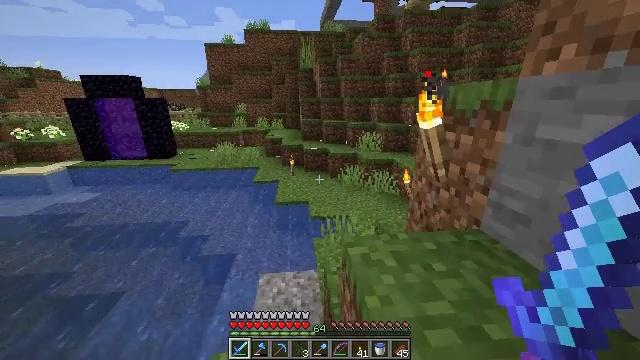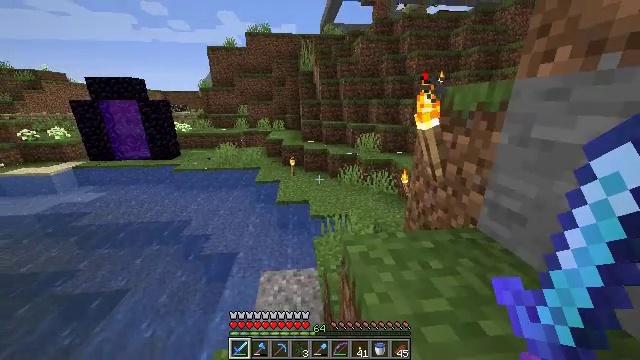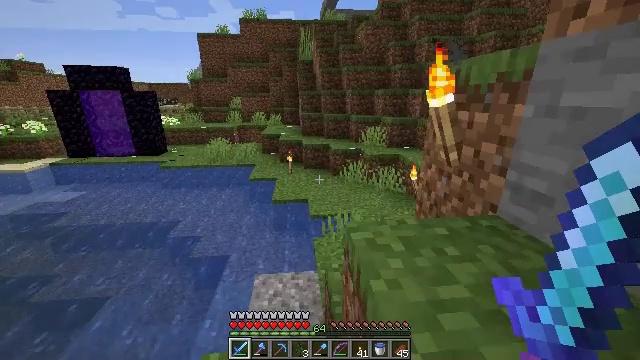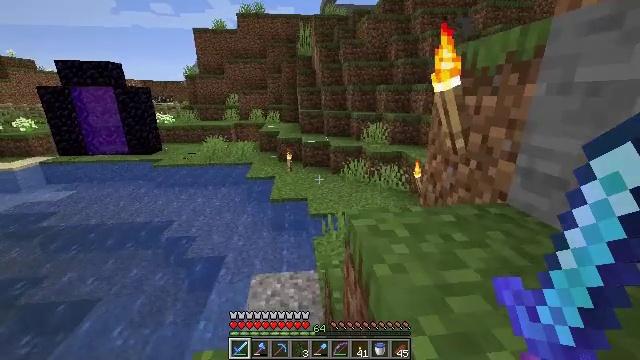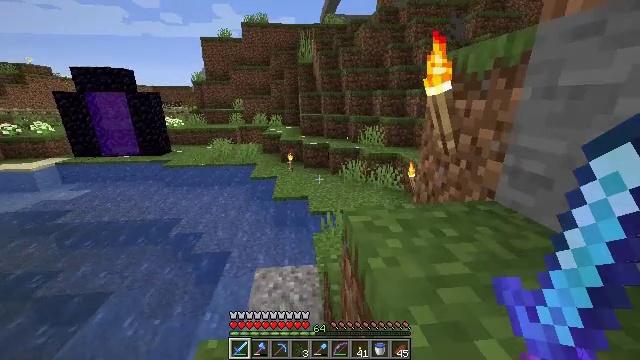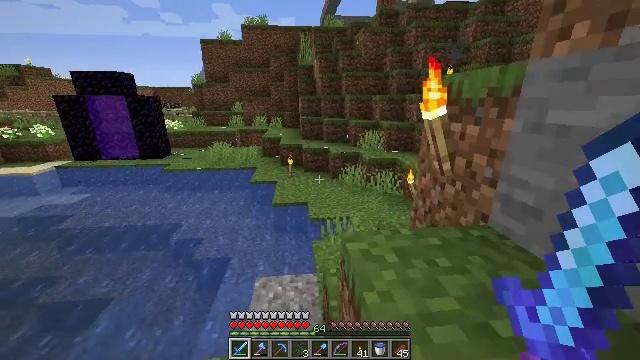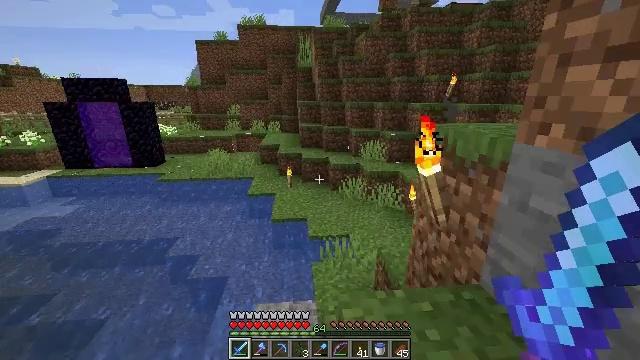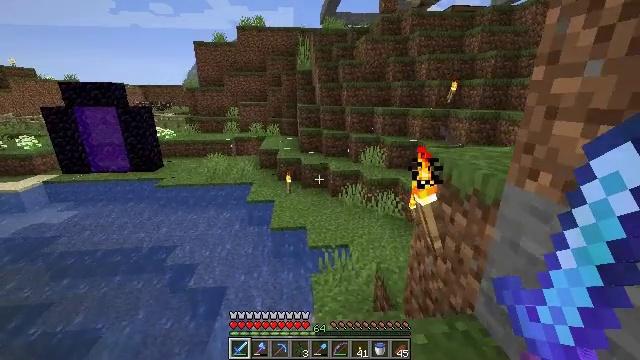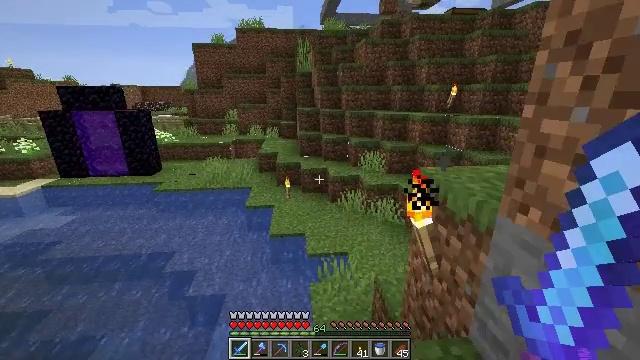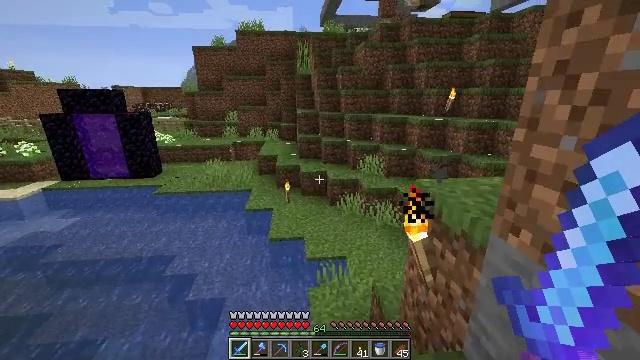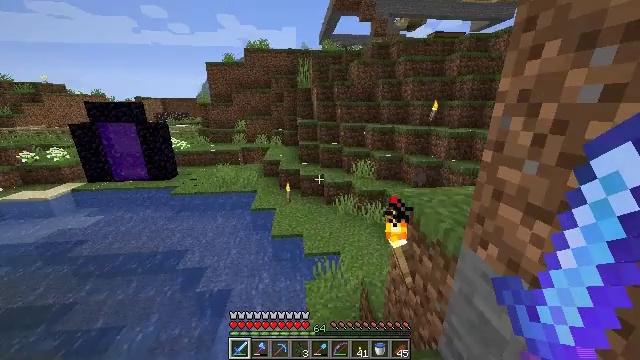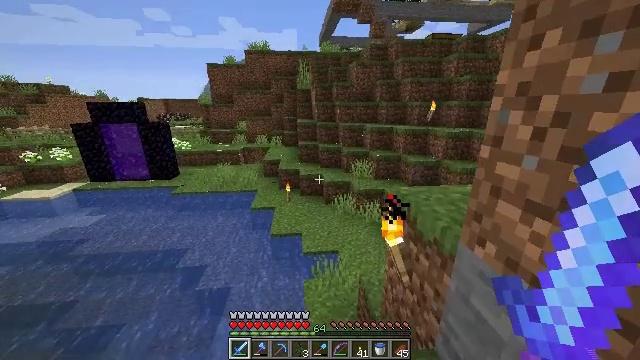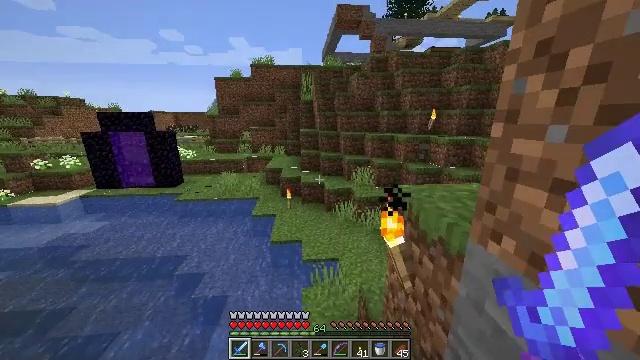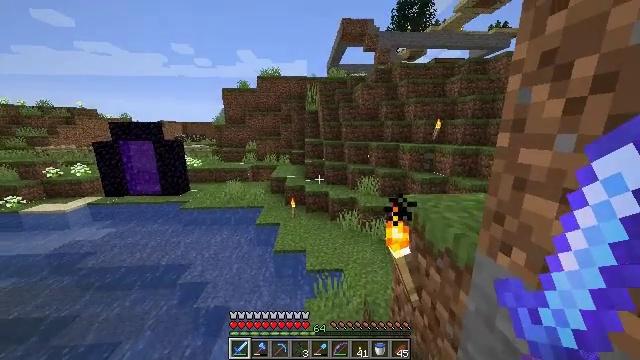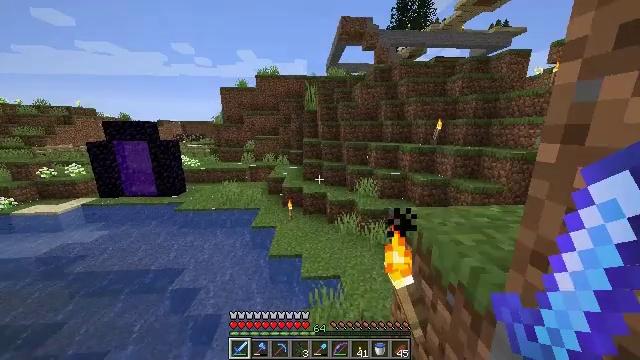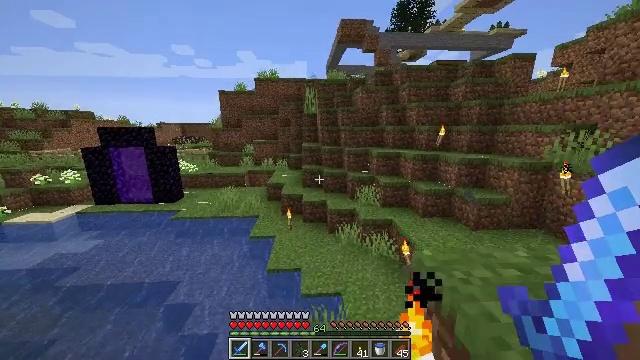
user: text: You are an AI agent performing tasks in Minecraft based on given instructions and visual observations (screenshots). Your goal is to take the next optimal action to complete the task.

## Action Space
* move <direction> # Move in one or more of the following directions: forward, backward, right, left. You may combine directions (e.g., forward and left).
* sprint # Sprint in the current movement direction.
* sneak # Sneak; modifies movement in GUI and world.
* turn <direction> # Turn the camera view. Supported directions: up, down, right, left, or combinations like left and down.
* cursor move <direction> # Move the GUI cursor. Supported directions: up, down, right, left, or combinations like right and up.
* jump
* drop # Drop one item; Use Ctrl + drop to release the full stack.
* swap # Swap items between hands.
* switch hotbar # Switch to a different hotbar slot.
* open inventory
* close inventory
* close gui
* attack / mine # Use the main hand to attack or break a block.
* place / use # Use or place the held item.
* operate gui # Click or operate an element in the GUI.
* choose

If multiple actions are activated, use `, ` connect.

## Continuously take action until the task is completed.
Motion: motion action
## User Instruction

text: Gather melon for food.
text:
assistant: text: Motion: move forward, sprint, jump
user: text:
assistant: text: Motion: move forward, sprint, jump
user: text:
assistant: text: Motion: move forward, sprint, jump
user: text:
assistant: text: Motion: move forward, sprint, jump
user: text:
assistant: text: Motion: move forward, sprint, jump
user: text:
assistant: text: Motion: move forward, sprint, jump
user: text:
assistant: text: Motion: move forward and move right, sprint, jump
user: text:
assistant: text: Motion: move forward and move right, sprint, jump
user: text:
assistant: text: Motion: move forward and move right, sprint, jump
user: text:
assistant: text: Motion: move forward and move right, sprint, jump
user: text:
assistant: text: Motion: move forward, sprint, jump
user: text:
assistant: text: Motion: move forward, sprint, turn up, jump
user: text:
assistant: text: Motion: move forward, sprint, turn left and up, jump
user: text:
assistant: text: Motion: move forward, sprint, jump
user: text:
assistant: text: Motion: move forward, sprint, jump
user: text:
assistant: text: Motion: move forward, sprint, jump
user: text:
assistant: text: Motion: move forward and move right, sprint, jump
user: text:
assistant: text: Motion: move forward and move right, sprint, jump
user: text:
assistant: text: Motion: move forward and move right, sprint, jump
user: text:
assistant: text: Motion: move forward and move right, sprint, jump
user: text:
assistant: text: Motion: move forward and move right, sprint, turn left
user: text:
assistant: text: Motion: move forward and move right, sprint
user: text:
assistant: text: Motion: move forward and move right, sprint, turn left
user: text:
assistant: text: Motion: move forward and move right, sprint, turn left
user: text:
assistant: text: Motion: move forward and move right, sprint
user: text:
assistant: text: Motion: move forward and move right, sprint
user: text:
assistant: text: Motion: move forward and move right, sprint, turn right and up
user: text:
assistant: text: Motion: move forward and move right, sprint
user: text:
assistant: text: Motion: move forward and move right, sprint
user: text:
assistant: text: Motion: move forward, sprint, jump